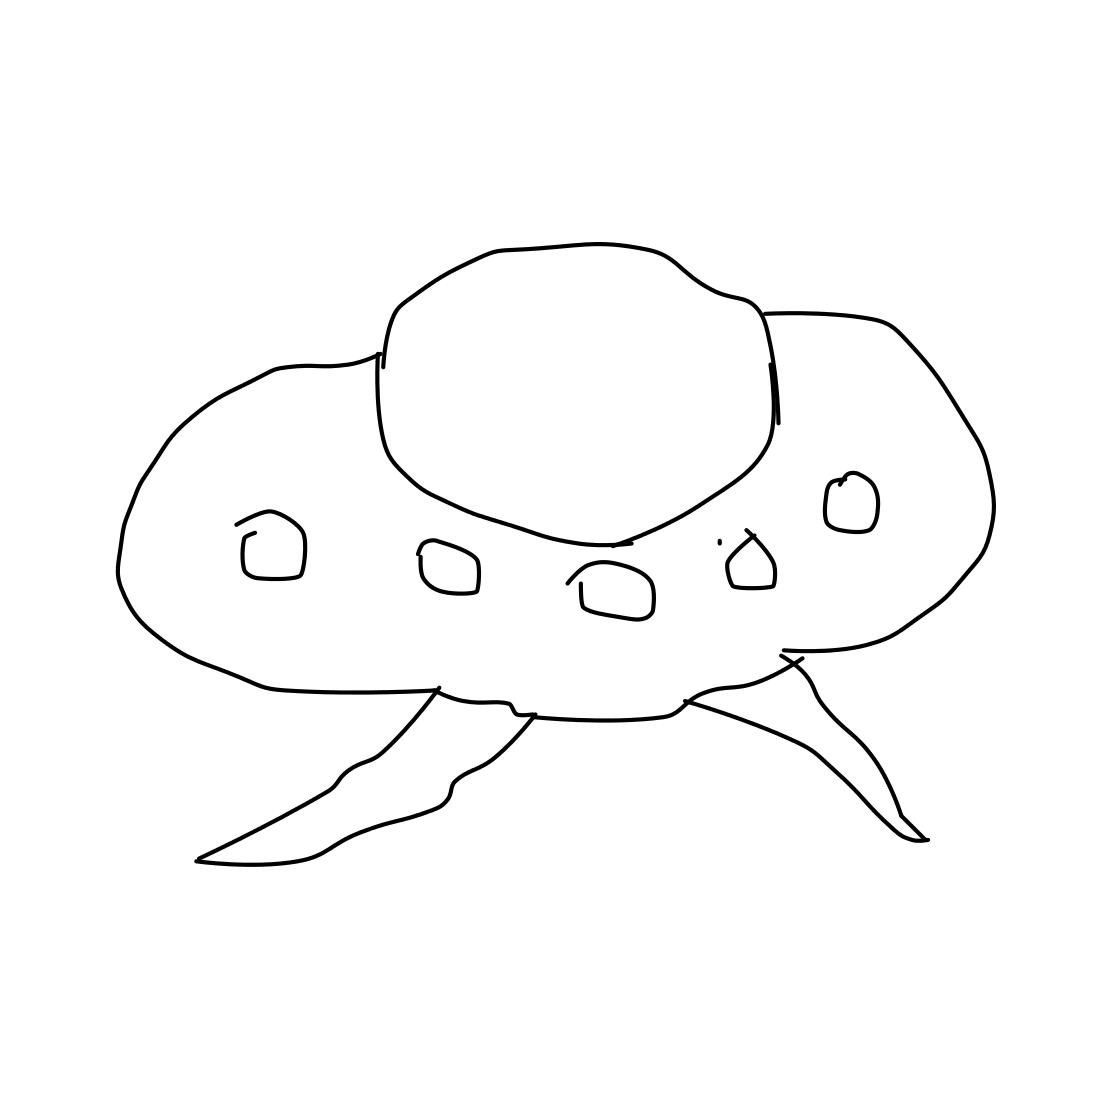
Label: flying saucer